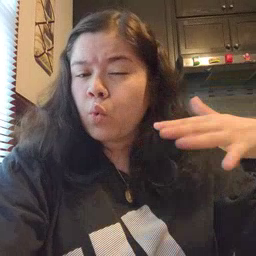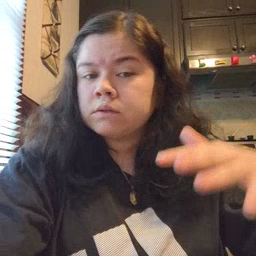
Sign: noisy